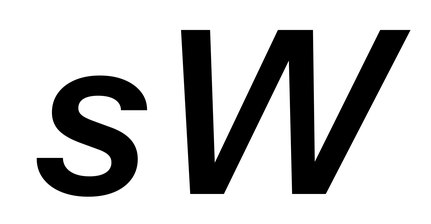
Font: InstrumentSans-Italic_SemiBold_Italic